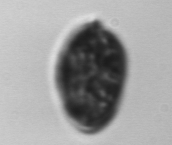
Label: Prorocentrum